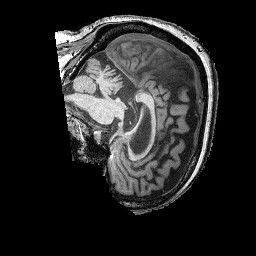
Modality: T1w
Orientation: sagittal
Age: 66
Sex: female
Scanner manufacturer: siemens
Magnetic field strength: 3 T
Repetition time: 2.25 s
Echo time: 0.00411 s